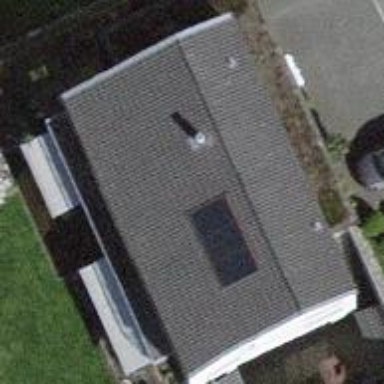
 consisting of solar photovoltaic panels."